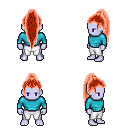
a pixel art fantasy rpg character, male body template, dark elf, purple skin, teal long-sleeve shirt, white pants, red extra-long topknot hairstyle, four views (front, back, left, right), 2x2 character sprite sheet, small pixel art, hard edges, no anti-aliasing